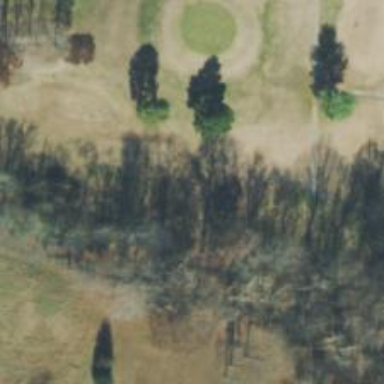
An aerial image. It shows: Path designated for golf carts.